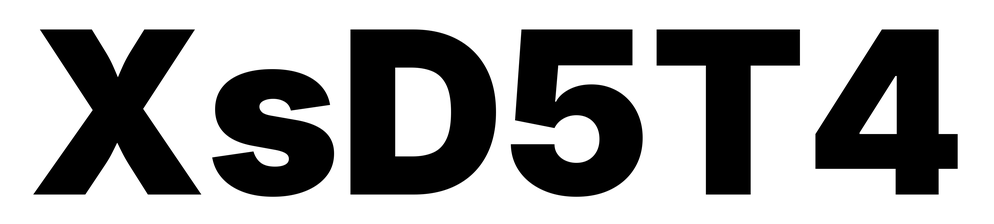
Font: Inter_Black